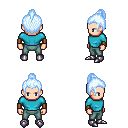
a pixel art fantasy rpg character, male body template, human, light skin, teal long-sleeve shirt, teal pants, white cyan short topknot hairstyle, leather bracers, metal boots, four views (front, back, left, right), 2x2 character sprite sheet, small pixel art, hard edges, no anti-aliasing